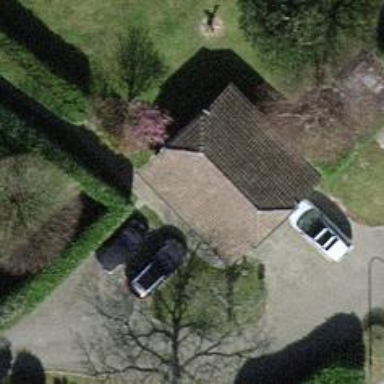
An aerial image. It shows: Garage.